Question: I'm using <URL> and I'm facing a problem with this seeder of 'AngularJS'. I think I can develop with this scaffold because in addition to come with several pre-installed things, it will make things easier for me later.
<URL>
and the files of my module "eventsList" are this:
'''
class EventsListController{
constructor(){
this.hola = "hola";
this.event = {
name: "das",
place: "",
day: "",
hour: ""
};
this.events = [
{
name: "nombre alerta",
place: "lugar",
day: "dia"
},
{
name: "nombre alerta 222",
place: "lugar",
day: "dia"
}
];
};
};
export const eventsList = {
templateurl: 'app/eventsList/eventsList.html',
controller: EventsListController
};
'''
'''
import angular from 'angular';
import {eventsList} from './eventsList';
export const eventsListModule = 'eventsList';
angular
.module(eventsListModule, [])
.component('eventsList', eventsList);
'''
And the html of the component in
'''
<div class="techs">
<div>
{{$ctrl.hola}}
{{$ctrl.event.name}}
{{$ctrl.events}}
<select ng-options="evento in $ctrl.events">
<option value="">Choose City</option>
</select>
</div>
</div>
'''
Here is the main view of my app and my directive of my module. in
'''
<events-list></events-list>
<div class="main-container">
<fountain-header></fountain-header>
<main class="main">
<fountain-title></fountain-title>
<fountain-techs></fountain-techs>
</main>
<fountain-footer></fountain-footer>
</div>
'''
Then I register my module in in of app, in the root of my project like this:
'''
import angular from 'angular';
import {techsModule} from './app/techs/index';
import {eventsListModule} from './app/eventsList/index';
import 'angular-ui-router';
import routesConfig from './routes';
import {main} from './app/main';
import {header} from './app/header';
import {title} from './app/title';
import {footer} from './app/footer';
import './index.less';
angular
.module('app', [techsModule, eventsListModule, 'ui.router'])
.config(routesConfig)
.component('app', main)
.component('fountainHeader', header)
.component('fountainTitle', title)
.component('fountainFooter', footer);
'''
When I go to the browser it's not working as I expect because I don't see the html of my module, but I think I'm on the way because my module is in the DOM and with his isolate scope.
The in browser:

Any sugestions to fix this?
Thanks in advance.
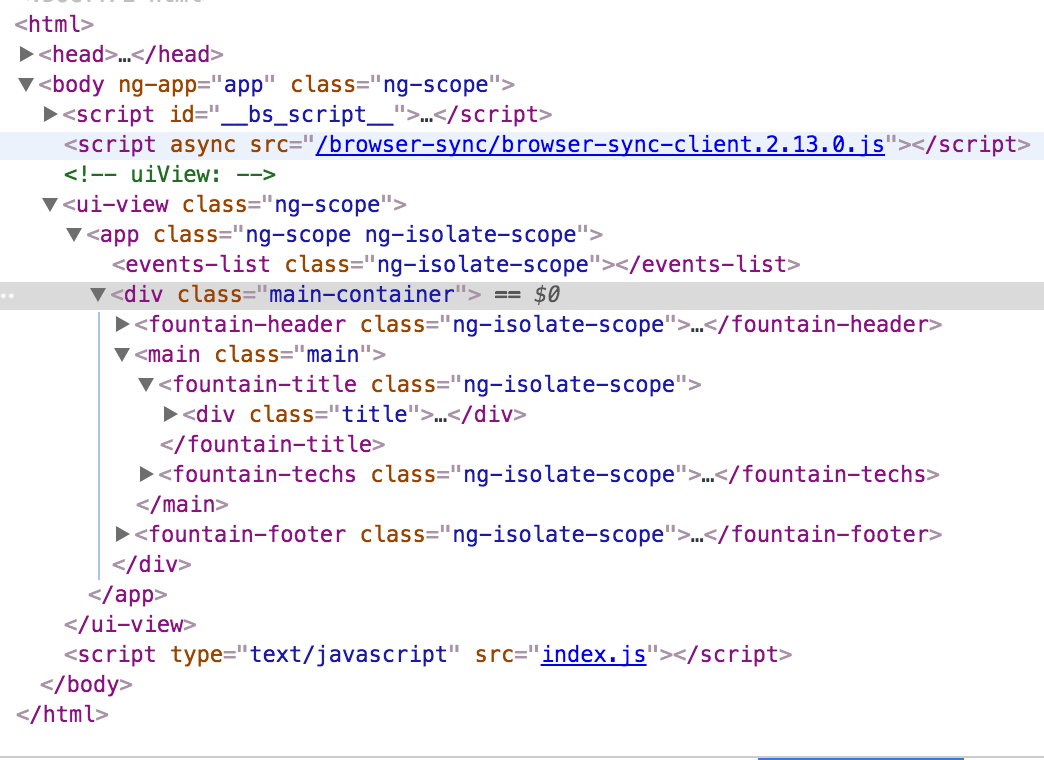
Answer: You have a typo, you need to replace 'templateurl' with 'templateUrl'.